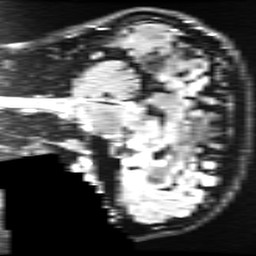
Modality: FLAIR
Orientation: sagittal
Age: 27
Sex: male
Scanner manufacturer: ge
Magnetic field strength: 3 T
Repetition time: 11 s
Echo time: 0.1497 s